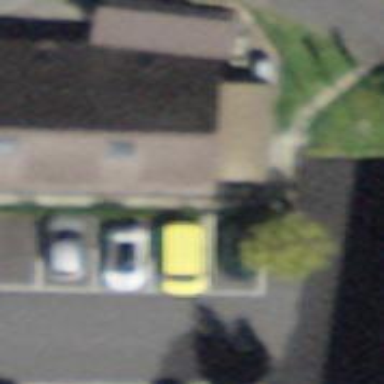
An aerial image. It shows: Charging station.